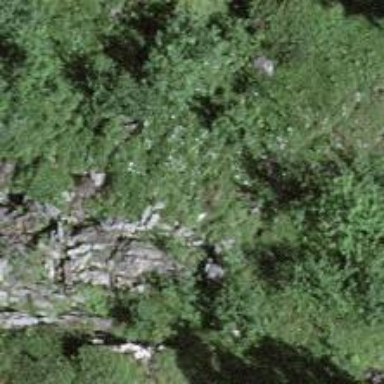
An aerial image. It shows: Natural cliff.